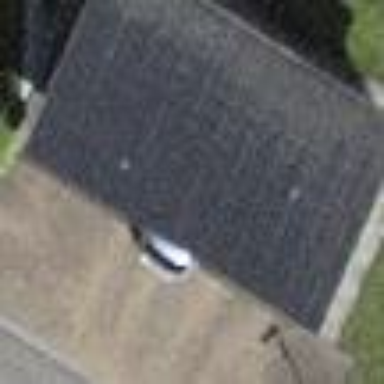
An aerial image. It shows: Carport building.